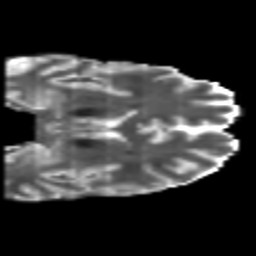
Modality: T2w
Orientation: coronal
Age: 30
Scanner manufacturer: philips
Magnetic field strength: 3 T
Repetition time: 8.6 s
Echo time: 0.127 s